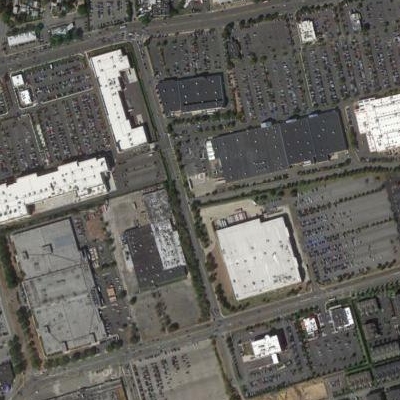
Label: Parking